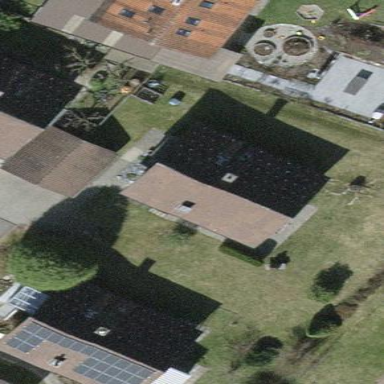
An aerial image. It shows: Detached building with gabled roof.